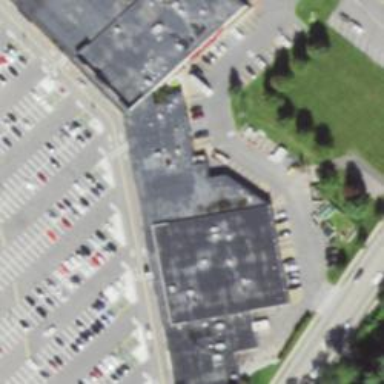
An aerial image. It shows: Pharmacy providing healthcare services.